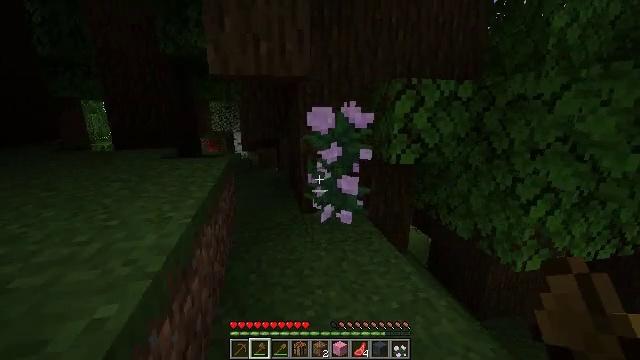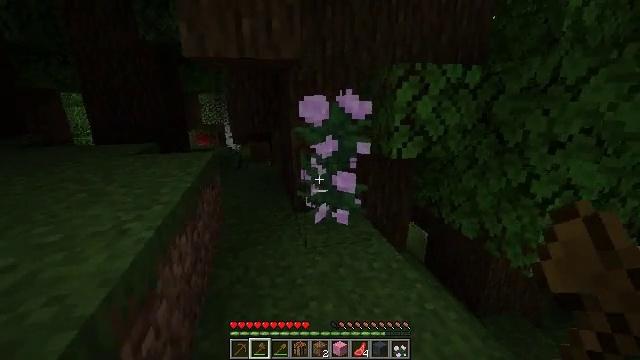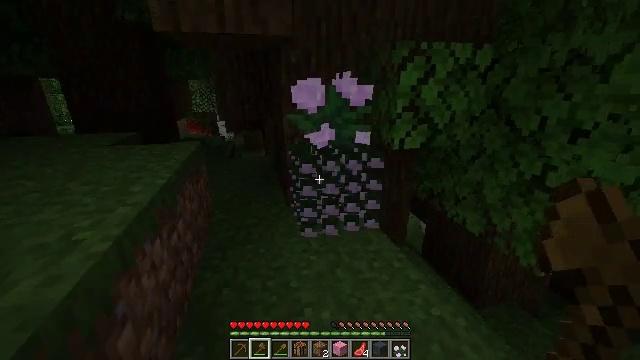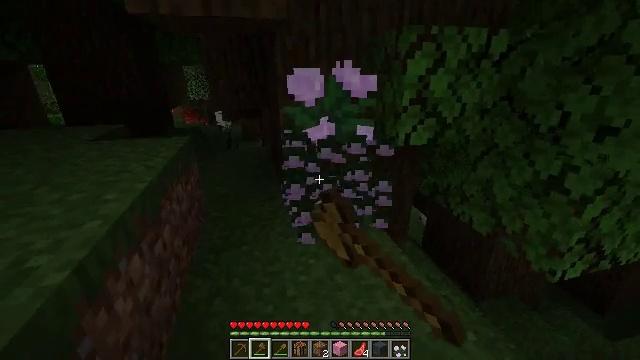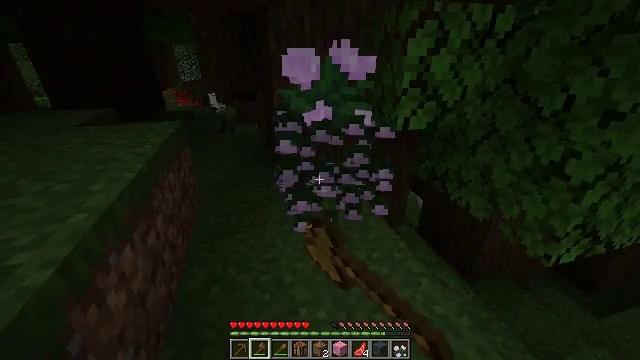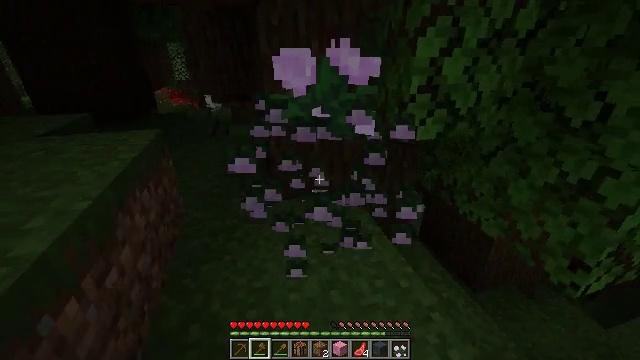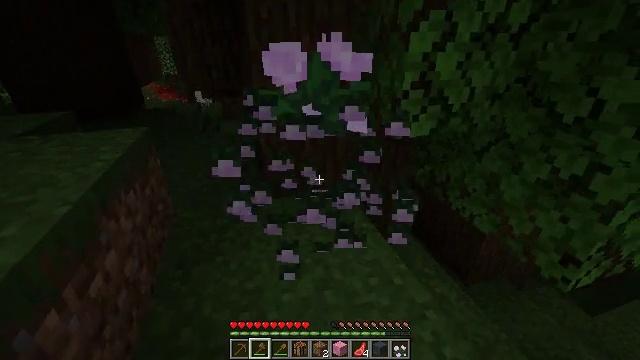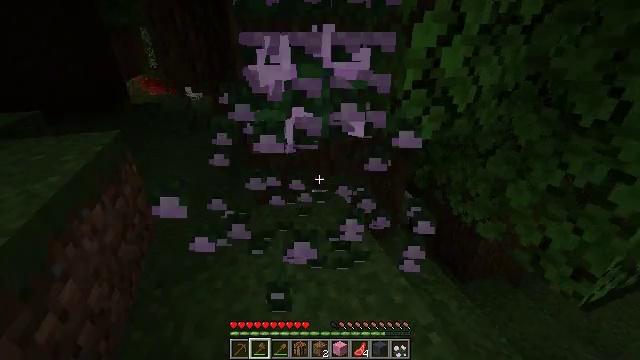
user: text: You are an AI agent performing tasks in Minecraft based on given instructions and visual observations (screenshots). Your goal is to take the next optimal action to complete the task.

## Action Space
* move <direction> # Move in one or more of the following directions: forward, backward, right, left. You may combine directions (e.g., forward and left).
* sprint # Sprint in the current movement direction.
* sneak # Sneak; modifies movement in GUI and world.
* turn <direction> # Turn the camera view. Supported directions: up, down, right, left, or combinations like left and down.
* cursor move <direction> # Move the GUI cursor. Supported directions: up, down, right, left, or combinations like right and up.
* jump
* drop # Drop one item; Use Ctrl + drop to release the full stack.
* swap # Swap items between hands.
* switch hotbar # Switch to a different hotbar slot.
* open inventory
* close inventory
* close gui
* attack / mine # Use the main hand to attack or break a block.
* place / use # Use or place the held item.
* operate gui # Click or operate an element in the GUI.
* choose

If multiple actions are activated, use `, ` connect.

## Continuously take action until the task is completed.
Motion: motion action
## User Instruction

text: Mine the peony flower from the ground.
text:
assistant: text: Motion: move forward, turn right and down
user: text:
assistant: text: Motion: move forward, turn right and down, attack / mine
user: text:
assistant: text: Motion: move forward, turn down, attack / mine
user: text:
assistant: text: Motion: move forward, turn down
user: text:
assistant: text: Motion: no_op
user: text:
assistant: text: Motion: move forward, turn right and down
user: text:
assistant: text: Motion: move forward, turn right and down
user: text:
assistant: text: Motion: no_op